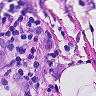
Metastatic tissue present: yes